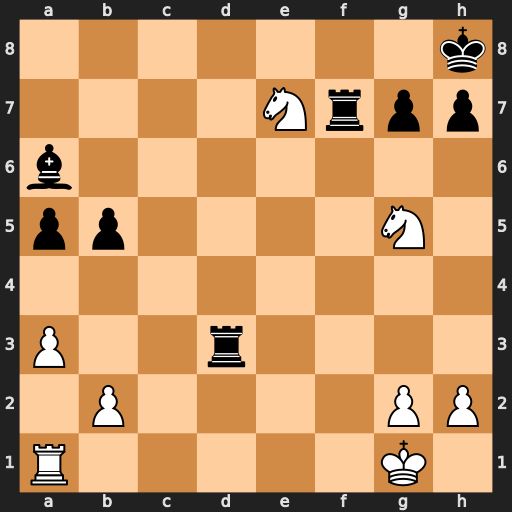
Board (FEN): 7k/4Nrpp/b7/pp4N1/8/P2r4/1P4PP/R5K1
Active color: w
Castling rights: -
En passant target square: -
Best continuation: Nxf7#